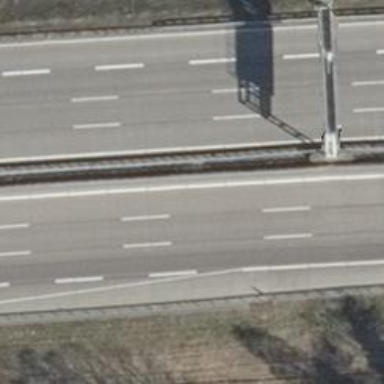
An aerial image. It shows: Motorway with concrete surface.